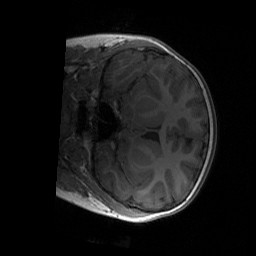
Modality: T1w
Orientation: coronal
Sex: male
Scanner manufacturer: siemens
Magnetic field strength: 3 T
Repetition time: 1.9 s
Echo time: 0.00243 s